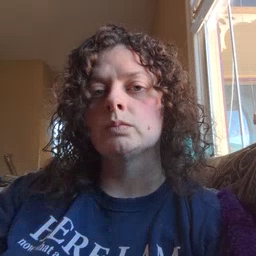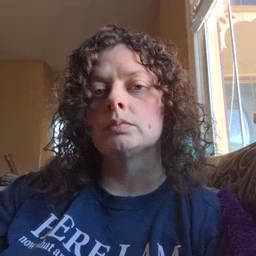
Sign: ear